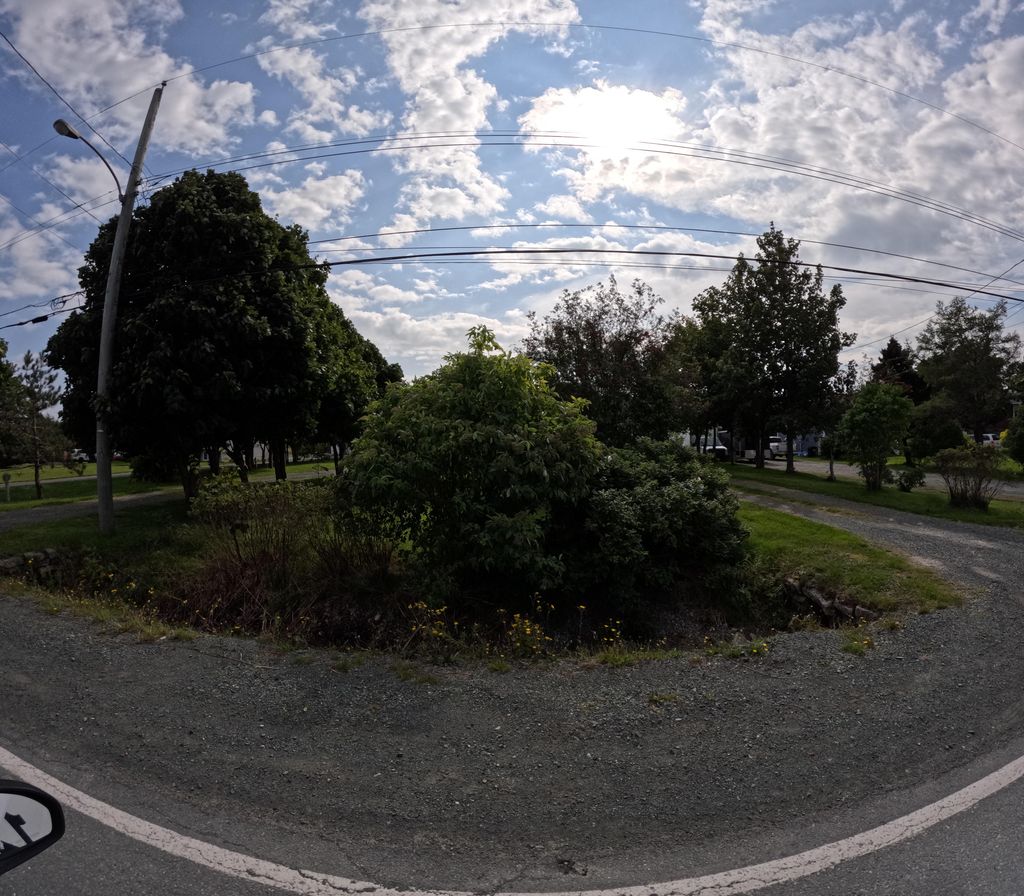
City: st_johns